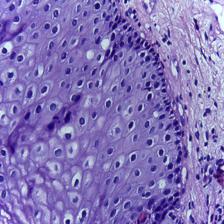
Diagnosis: Normal